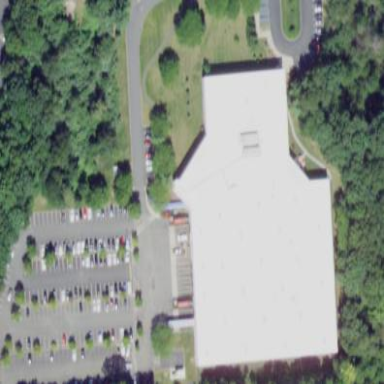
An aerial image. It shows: Building.